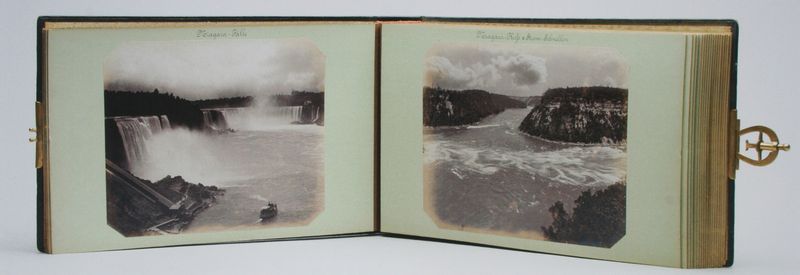
Titel: zwei Panoramafotos der Niagarafälle
Standort: München
Institution: Sammlung Dietmar Siegert
Schlagwörter: felsen, himmel, wasser, weiß, wolken, grün, ufer, grau, schwarz, türkis, gewässer, gold, wasserfall, gischt, küste, schiff, fotos, papier, gebirge, wogen, foto, fotografie, photographie, buch, schwarzweiß, überschrift, photo, seiten, verschluß, gegenüber, handschrift, doppelseite, landschaften, fotografien, photos, album, niagara, photographien, niagara falls, photoalbum